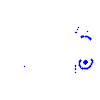
Particle: proton